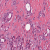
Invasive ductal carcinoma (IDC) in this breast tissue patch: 1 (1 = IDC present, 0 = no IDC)